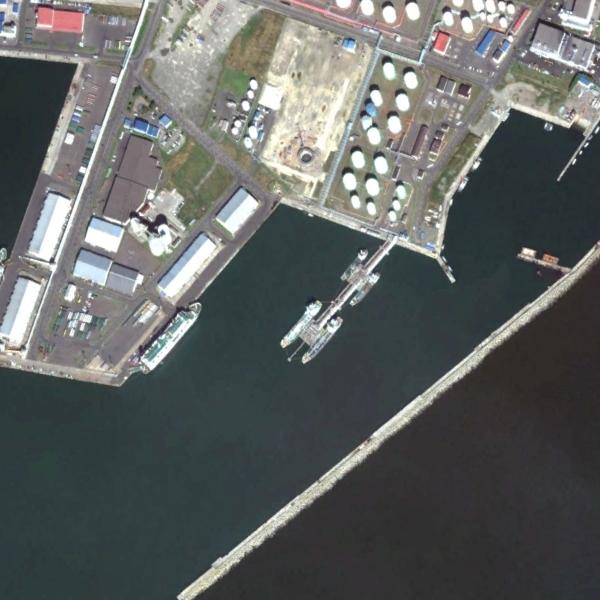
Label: Port